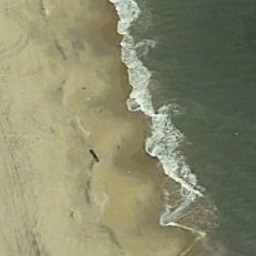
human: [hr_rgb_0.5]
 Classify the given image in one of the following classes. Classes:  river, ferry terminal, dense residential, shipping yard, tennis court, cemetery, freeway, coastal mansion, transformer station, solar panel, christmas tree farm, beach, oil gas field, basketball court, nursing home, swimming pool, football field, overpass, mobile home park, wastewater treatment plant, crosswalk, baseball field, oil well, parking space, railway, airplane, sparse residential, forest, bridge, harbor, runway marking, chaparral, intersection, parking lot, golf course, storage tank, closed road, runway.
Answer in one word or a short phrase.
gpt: beach